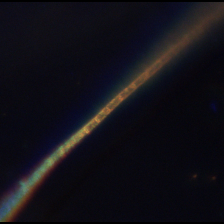
Taxon: Leptocylindrus
Group: Diatoms